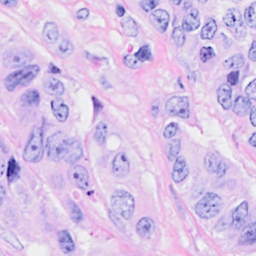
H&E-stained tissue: Breast